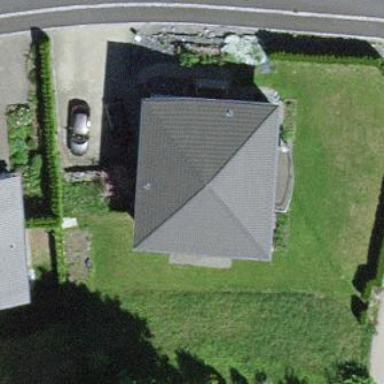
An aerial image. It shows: Simple and straightforward house.